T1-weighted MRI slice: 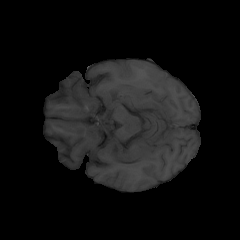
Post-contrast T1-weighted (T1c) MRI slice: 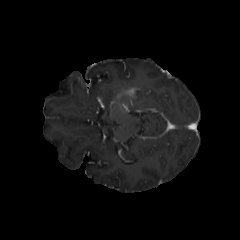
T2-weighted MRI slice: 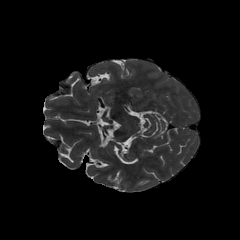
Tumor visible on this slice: yes